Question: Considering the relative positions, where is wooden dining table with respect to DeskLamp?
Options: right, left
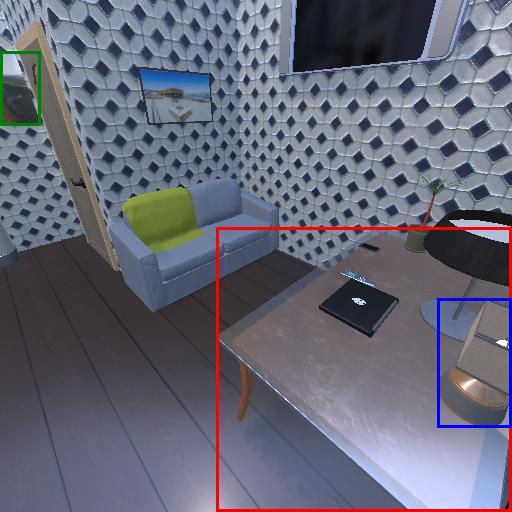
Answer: right